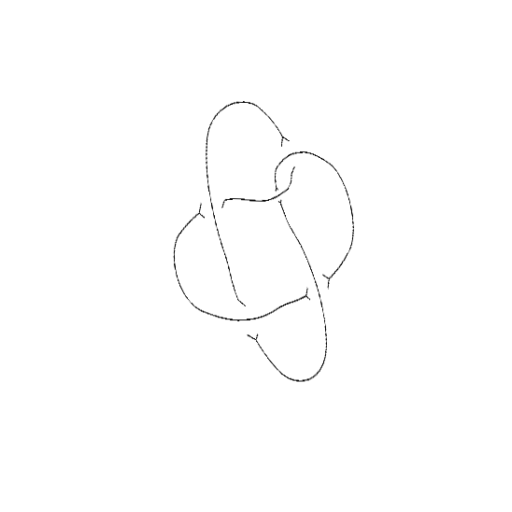
Crossing number: 5